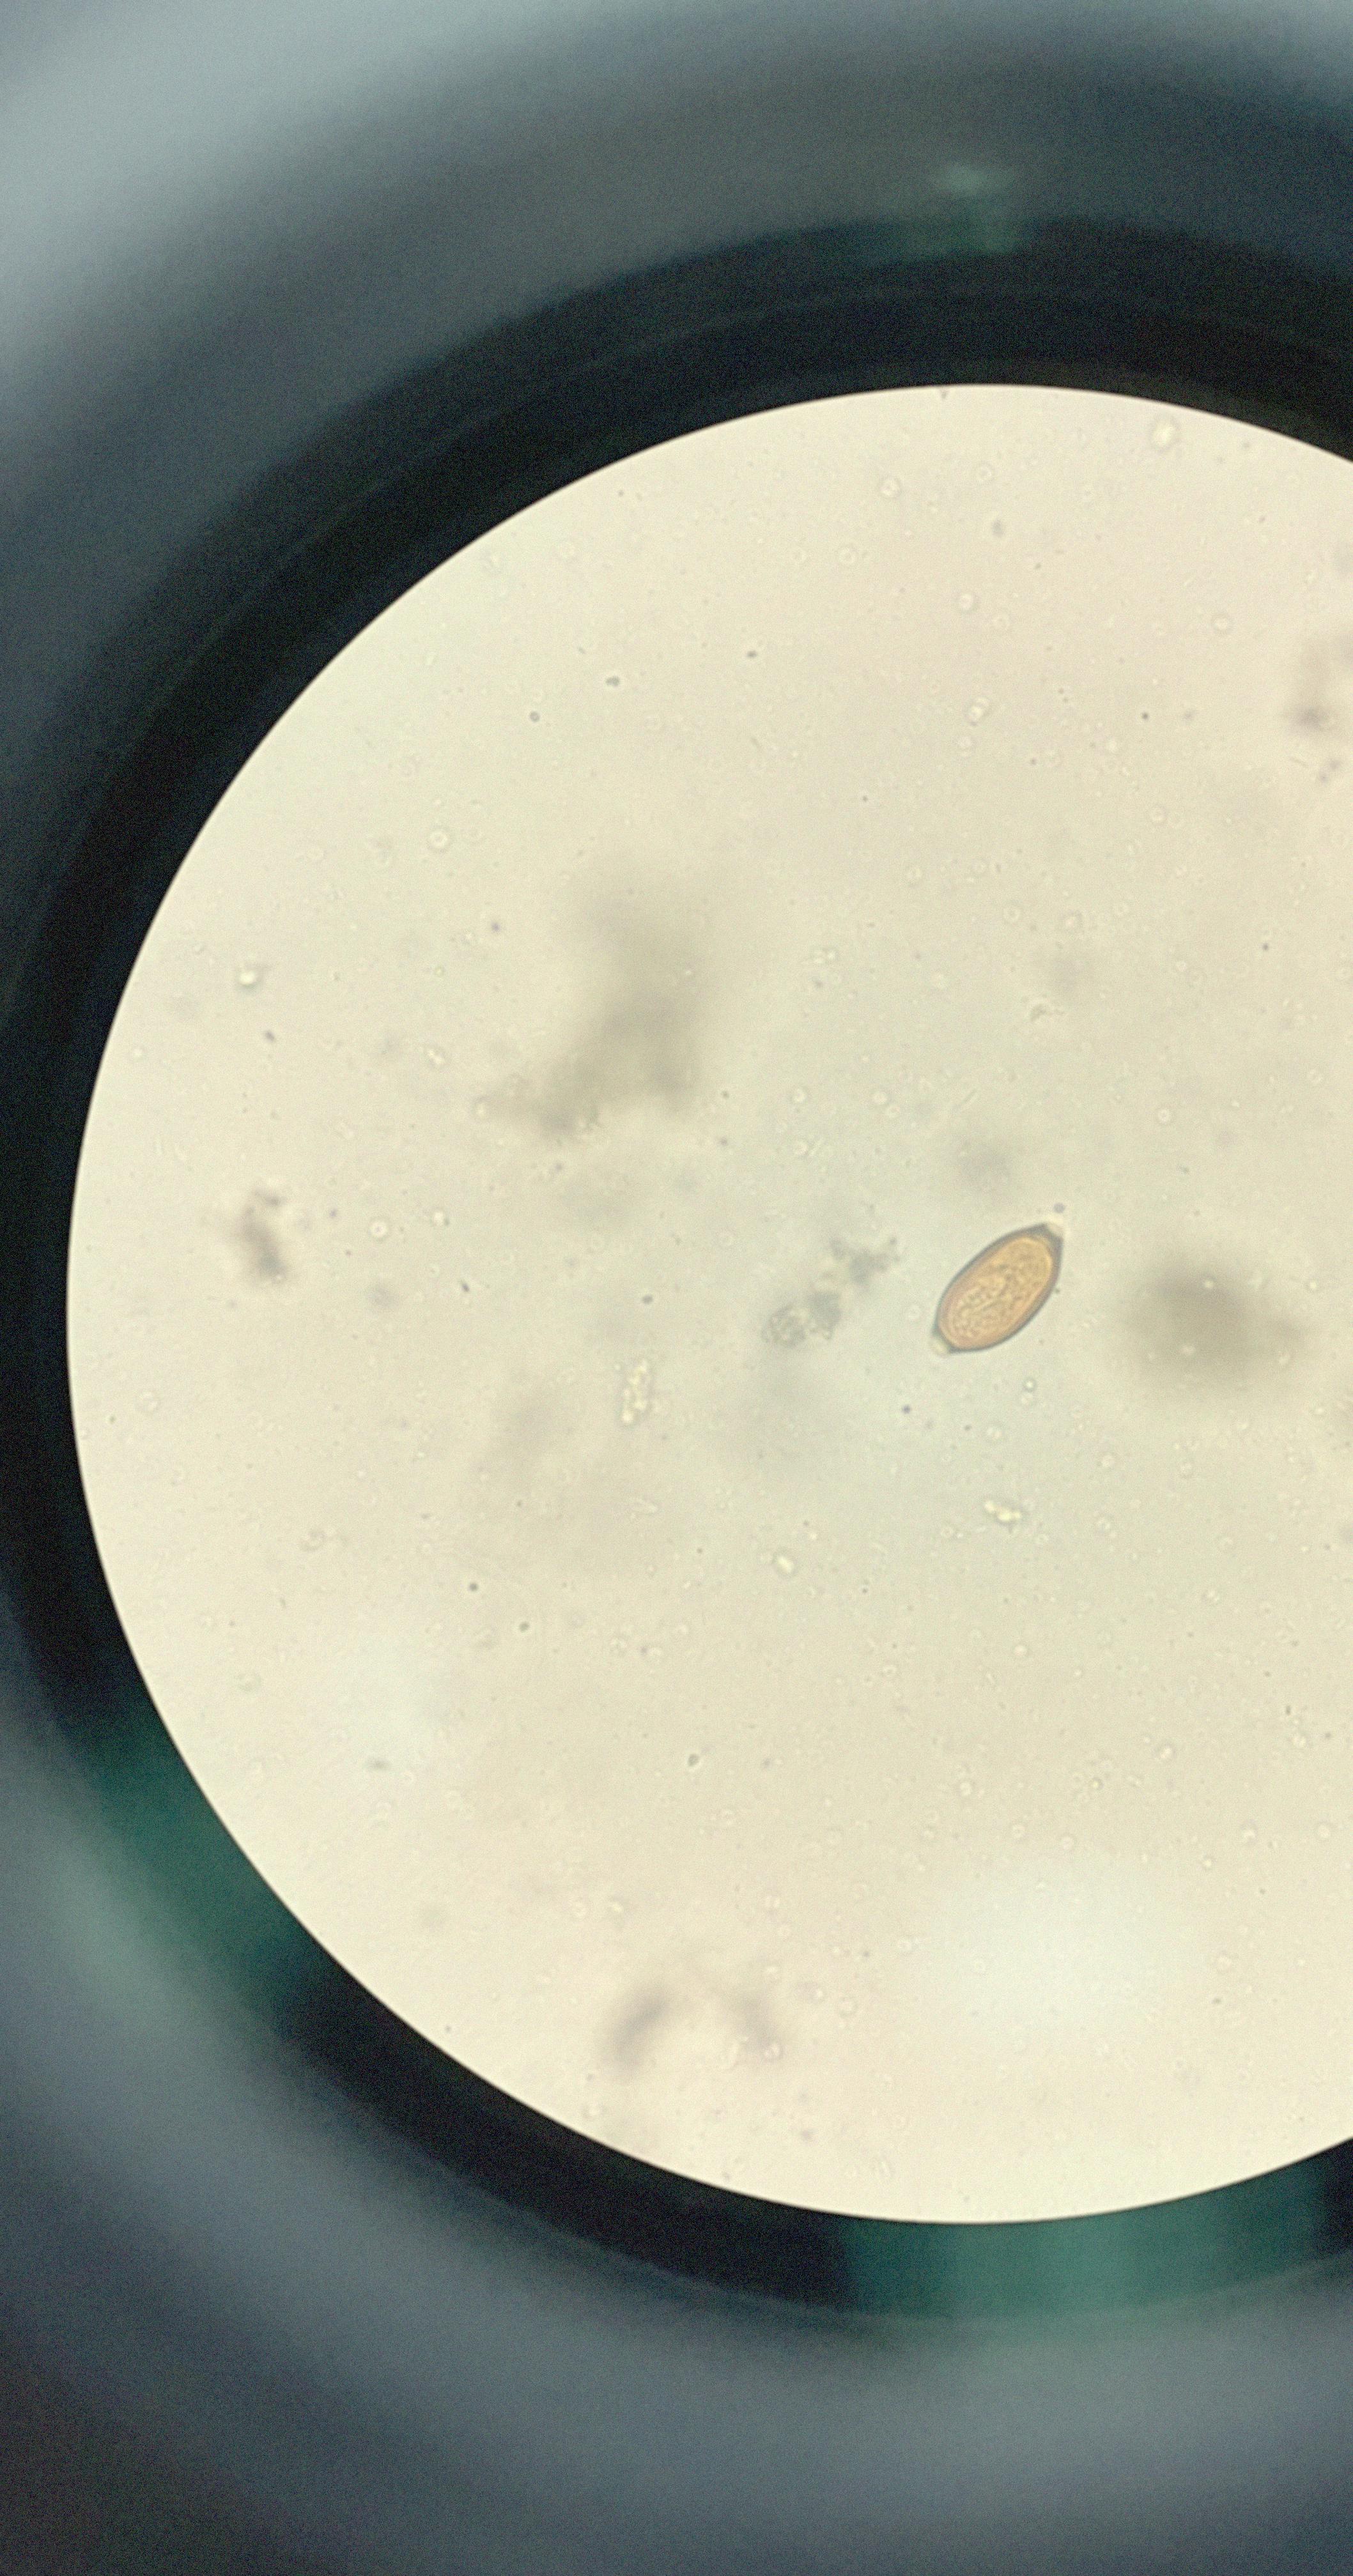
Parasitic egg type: Trichuris trichiura